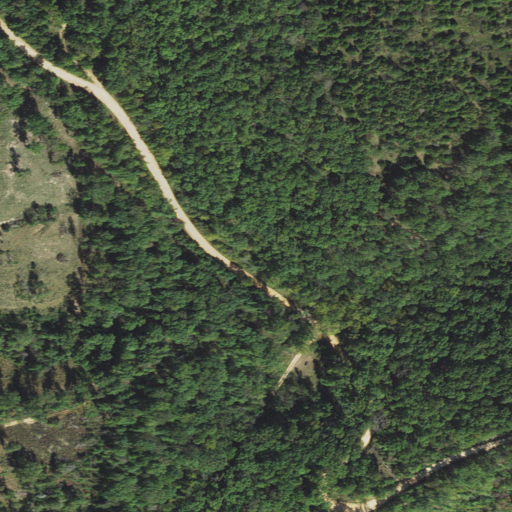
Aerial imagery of valley in Arkansas named Sheffield Hollow containing deciduous forest, open development, mixed forest, evergreen forest, shrub, grassland, pasture, and low intensity development